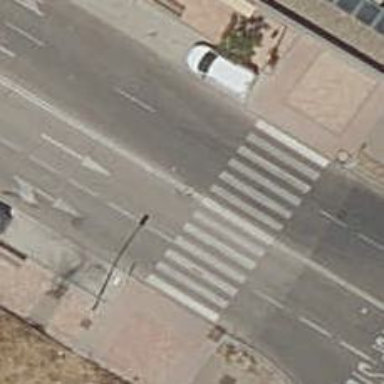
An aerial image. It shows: Zebra crossing on the road.